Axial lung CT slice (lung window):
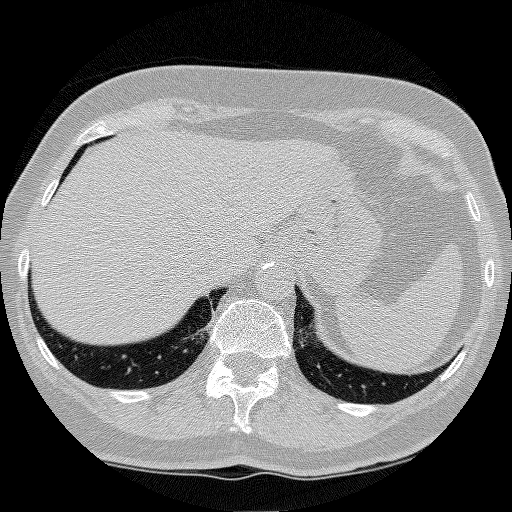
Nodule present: no